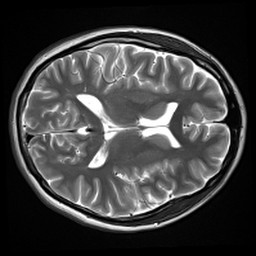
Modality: inplaneT2
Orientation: axial
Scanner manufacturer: siemens
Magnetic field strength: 3 T
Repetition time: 7.02 s
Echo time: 0.069 s